Question: I would like to create a border around my RableRow.
I am using the following shape as background.
bg_stroke_dotted_right
'''
<?xml version="1.0" encoding="utf-8"?>
<layer-list xmlns:android="http://schemas.android.com/apk/res/android">
<item
android:top="-4dp"
android:left="-2dp"
android:bottom="-4dp"
android:drawable="@drawable/stroke_dotted">
</item>
</layer-list>
'''
stroked_dotted drawable
'''
<?xml version="1.0" encoding="utf-8"?>
<shape xmlns:android="http://schemas.android.com/apk/res/android" >
<solid android:color="#000000" />
<stroke
android:dashGap="4dp"
android:dashWidth="2dp"
android:width="2dp"
android:color="@color/greyDark" />
</shape>
'''
I do not understand why using "bg_stroke_dotted_right" as bg - files the background with black color.
As soon as I add "bg_stroke_dotted_right" as bg - the bg turns to black.
'''
<TableRow
android:id="@+id/tableRow2"
android:layout_width="wrap_content"
android:layout_height="wrap_content"
android:background="@drawable/bg_stroke_dotted_right"
>
'''

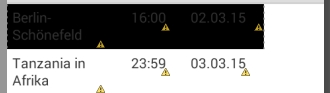
Answer: in the shape try this :
'''
<solid android:color="#<PHONE>" />
'''
in this case the first 2 "00" are the alpha of the colors, and "00" meand transparent.
enjoy!